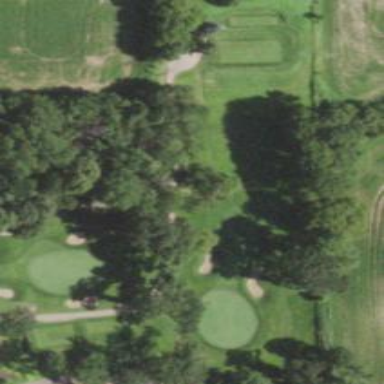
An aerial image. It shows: Path bridge over golf course.